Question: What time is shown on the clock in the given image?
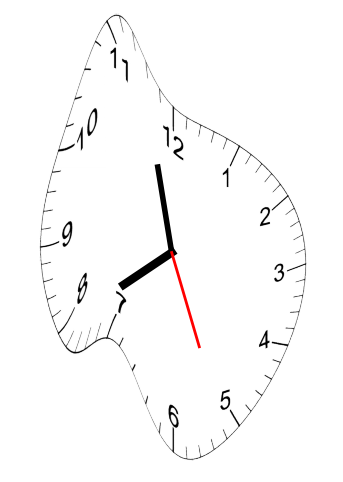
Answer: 07:57:26